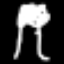
Label: octagon